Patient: sex M, age 77
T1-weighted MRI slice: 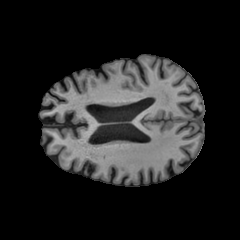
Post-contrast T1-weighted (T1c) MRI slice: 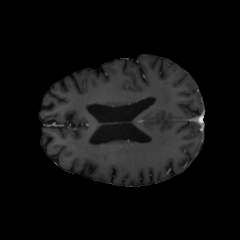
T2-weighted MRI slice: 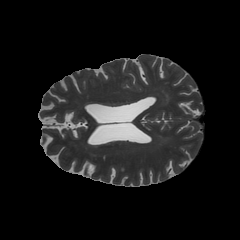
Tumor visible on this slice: no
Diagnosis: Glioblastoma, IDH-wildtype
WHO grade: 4